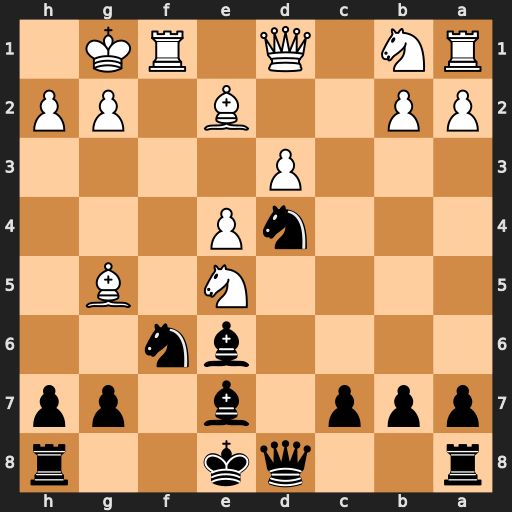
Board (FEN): r2qk2r/ppp1b1pp/4bn2/4N1B1/3nP3/3P4/PP2B1PP/RN1Q1RK1
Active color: b
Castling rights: kq
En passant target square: -
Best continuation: Nxe2+ Qxe2 Qd4+ Kh1 Qxe5